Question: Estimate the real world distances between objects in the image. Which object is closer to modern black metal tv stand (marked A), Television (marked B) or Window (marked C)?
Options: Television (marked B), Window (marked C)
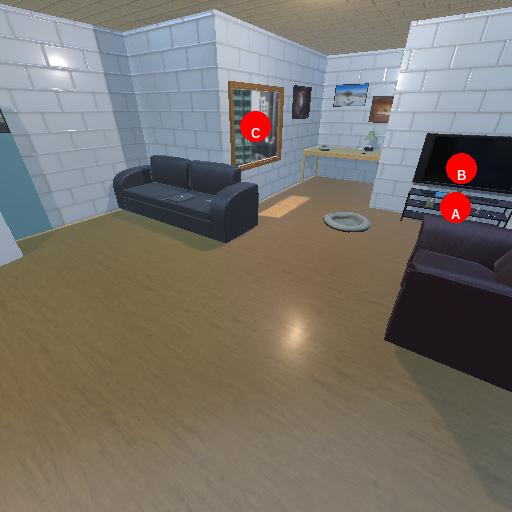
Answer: Television (marked B)